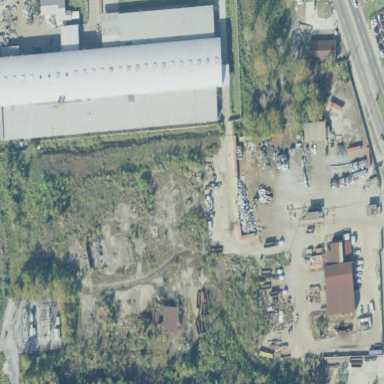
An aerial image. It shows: Industrial area designated as scrap yard.